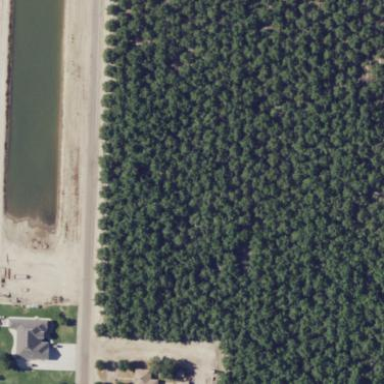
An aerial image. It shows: Orchard filled with walnut trees.